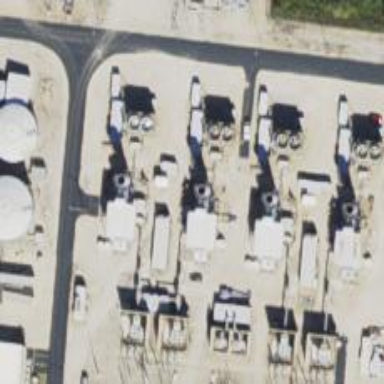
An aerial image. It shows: Gas-powered generator.